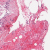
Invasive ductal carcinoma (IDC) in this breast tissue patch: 0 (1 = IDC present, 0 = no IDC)